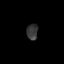
Tissue: prostate
Cell type: T cells
Senescence score: 0.3561
Nuclear area (px): 177
Mean DAPI intensity: 54.226